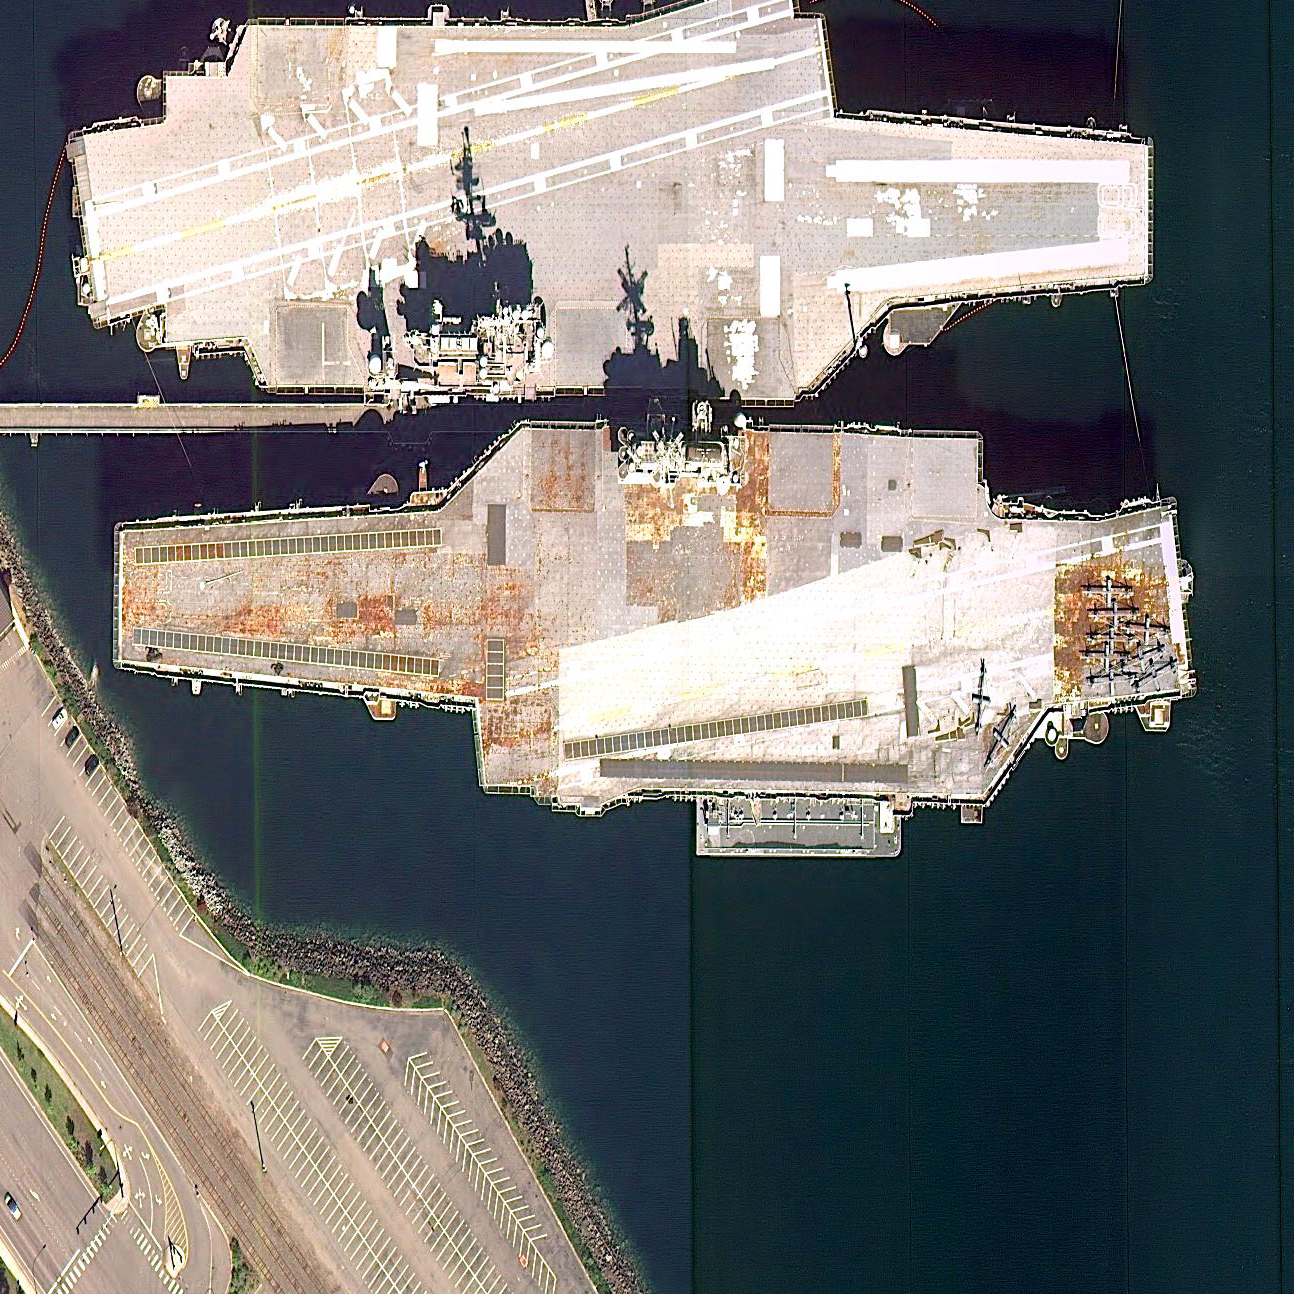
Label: aircraft_carrier